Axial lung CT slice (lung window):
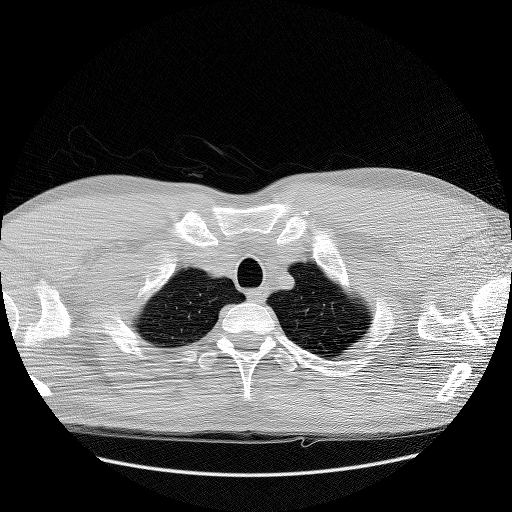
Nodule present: no